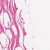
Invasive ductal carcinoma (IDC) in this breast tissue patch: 0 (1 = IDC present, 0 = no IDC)